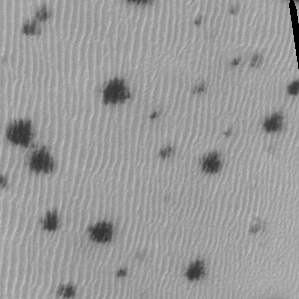
Label: frost